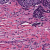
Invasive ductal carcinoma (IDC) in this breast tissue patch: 0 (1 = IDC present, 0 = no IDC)